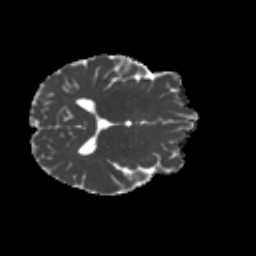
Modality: MD
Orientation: axial
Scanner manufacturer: siemens
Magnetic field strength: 3 T
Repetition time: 4.16 s
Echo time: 0.0806 s